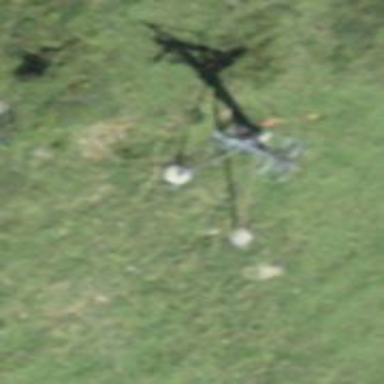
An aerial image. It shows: Pylon used for aerialway.